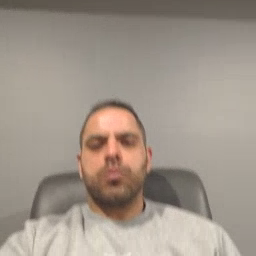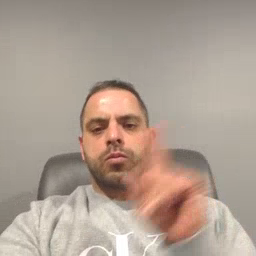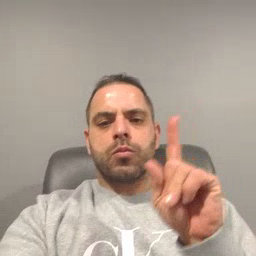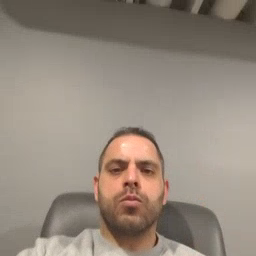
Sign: where